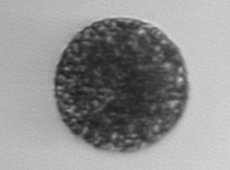
Label: Vicicitus_globosus